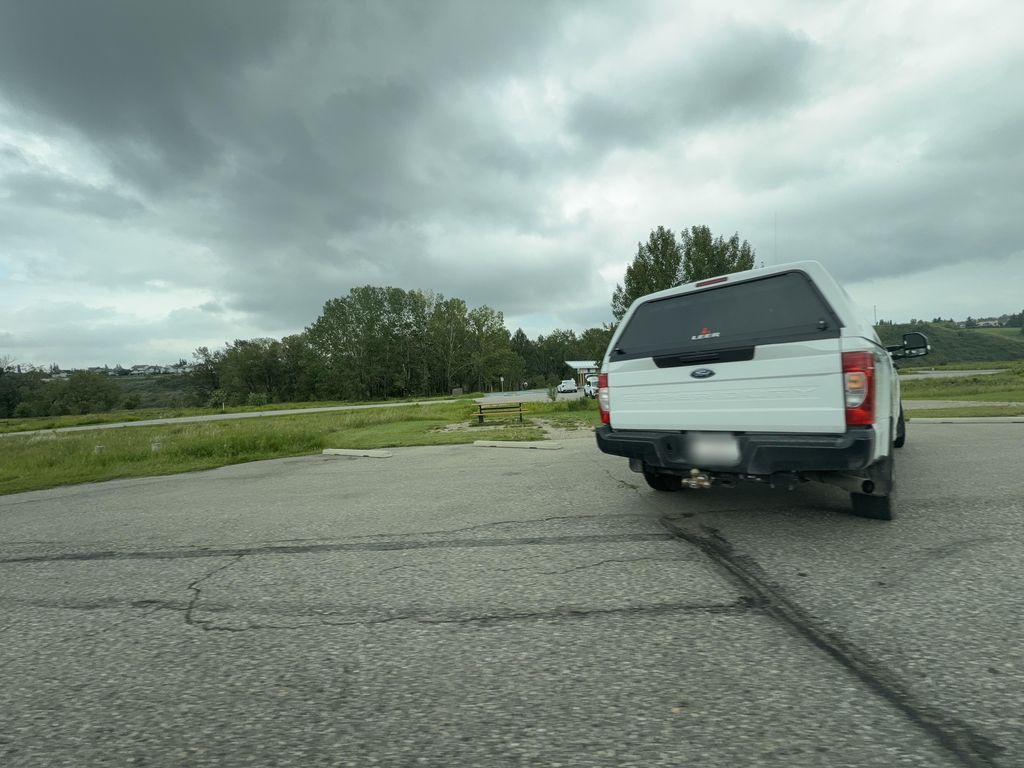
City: calgary